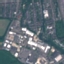
Land use / land cover class: Industrial